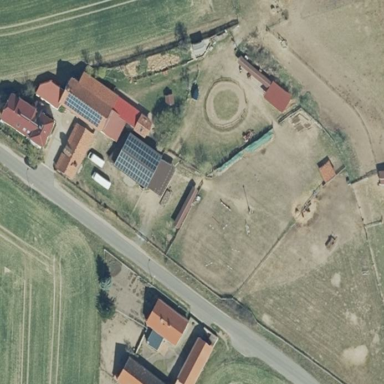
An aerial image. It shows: Farmyard area.